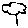
Label: tree